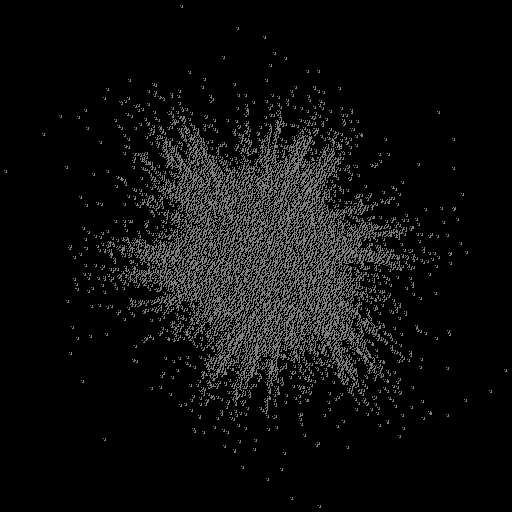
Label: gaku